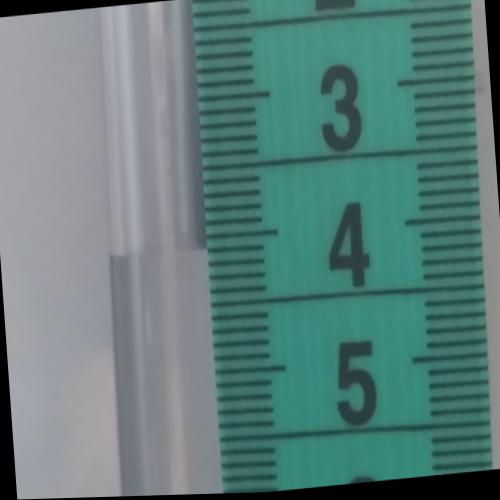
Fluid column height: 4.1 cm